Interaction volume radius: 5 \u00c5
Interaction volume height: 35 \u00c5
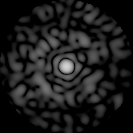
Disorder parameter: 0.8327